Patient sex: F
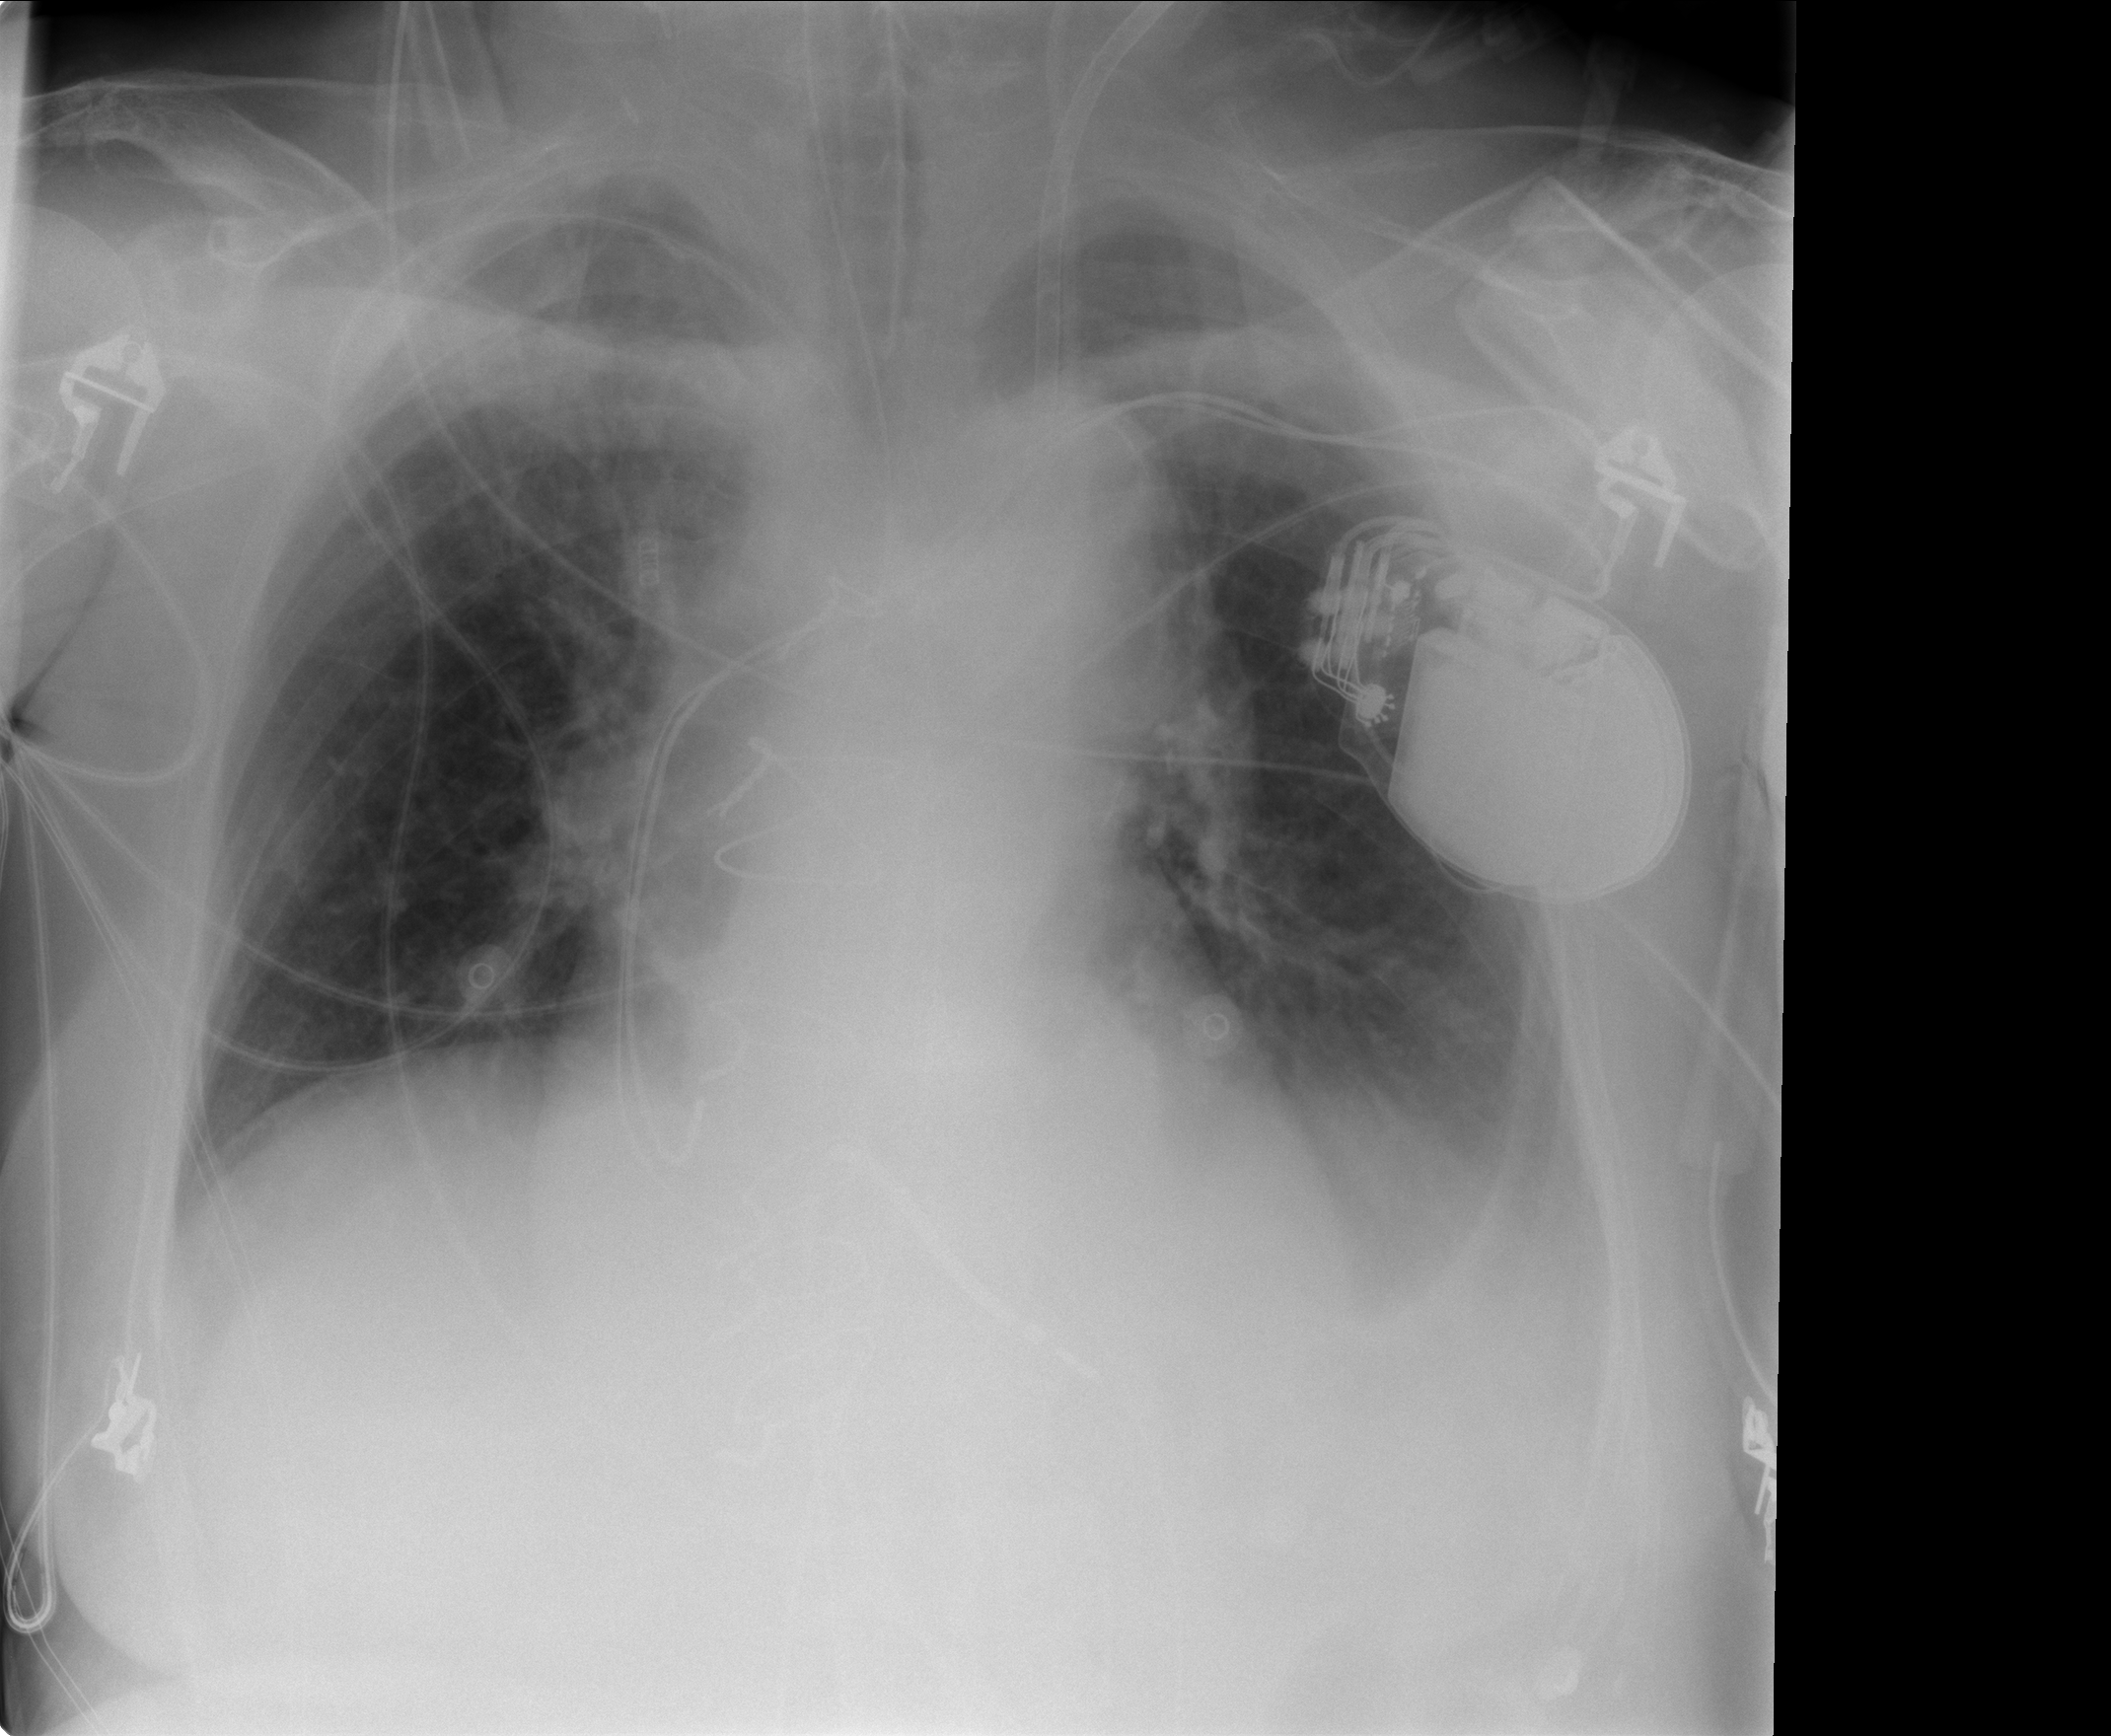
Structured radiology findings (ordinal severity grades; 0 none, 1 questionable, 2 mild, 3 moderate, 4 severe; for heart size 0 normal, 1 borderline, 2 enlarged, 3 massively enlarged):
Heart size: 0
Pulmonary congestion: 1
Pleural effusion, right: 0
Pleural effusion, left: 1
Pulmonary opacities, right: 0
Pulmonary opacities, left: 0
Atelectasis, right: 0
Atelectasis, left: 0